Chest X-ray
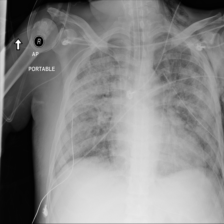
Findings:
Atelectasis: negative
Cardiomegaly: negative
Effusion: negative
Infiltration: negative
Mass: negative
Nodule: negative
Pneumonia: negative
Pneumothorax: positive
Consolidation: negative
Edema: negative
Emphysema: negative
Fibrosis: negative
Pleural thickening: negative
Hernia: negative